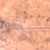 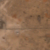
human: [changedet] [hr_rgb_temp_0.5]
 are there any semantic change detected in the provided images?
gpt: There is no change to mention.